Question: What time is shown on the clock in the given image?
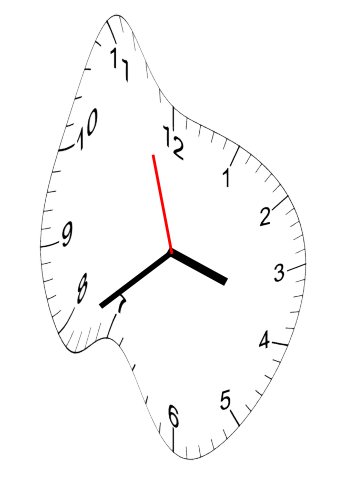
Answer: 03:38:57